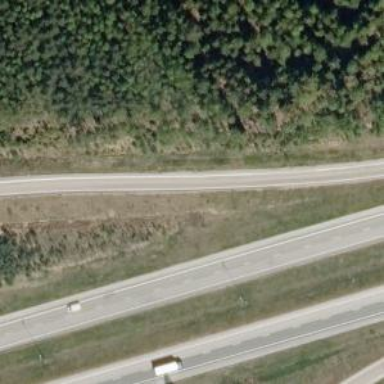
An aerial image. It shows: Motorway link road with asphalt surface. The road belongs to the tertiary functional class.